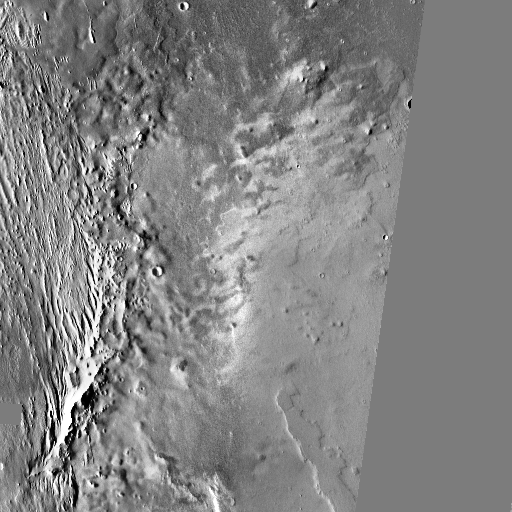
Crater classes present: Background, Other